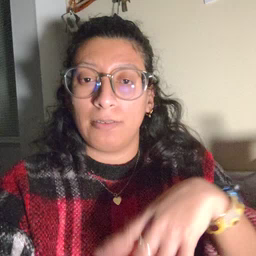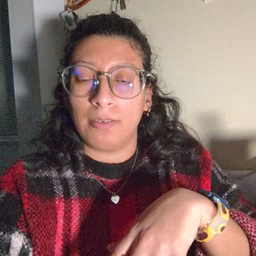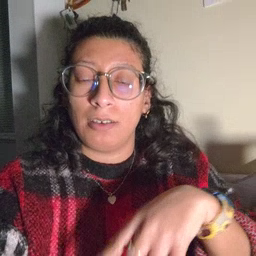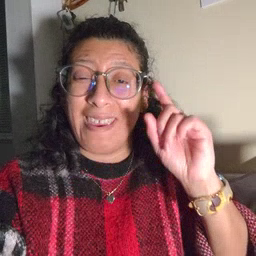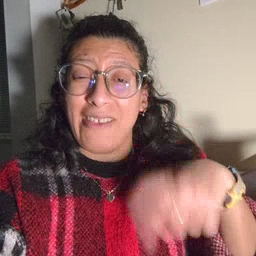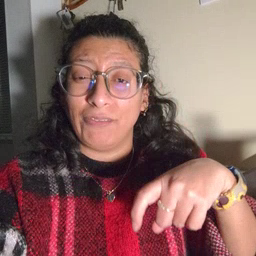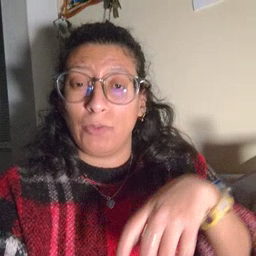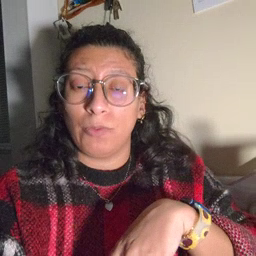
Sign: haveto